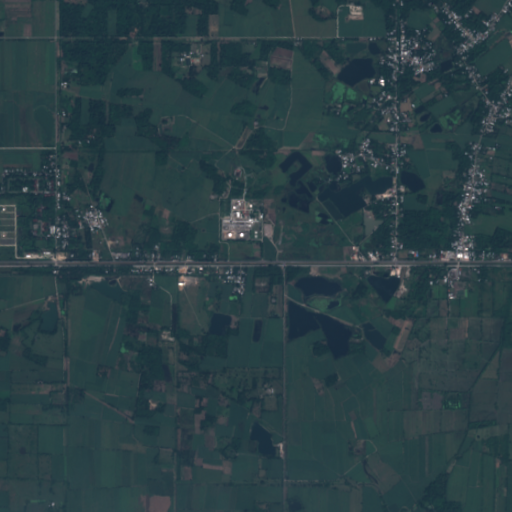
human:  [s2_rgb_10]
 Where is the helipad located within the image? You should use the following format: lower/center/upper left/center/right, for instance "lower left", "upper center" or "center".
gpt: The helipad is located in the center of the image.
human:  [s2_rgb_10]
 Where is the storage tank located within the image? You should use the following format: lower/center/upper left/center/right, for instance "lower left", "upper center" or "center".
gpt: The storage tank is located in the center of the image.
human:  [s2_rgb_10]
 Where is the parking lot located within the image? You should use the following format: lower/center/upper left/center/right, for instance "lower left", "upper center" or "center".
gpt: There is no parking lot in the image.